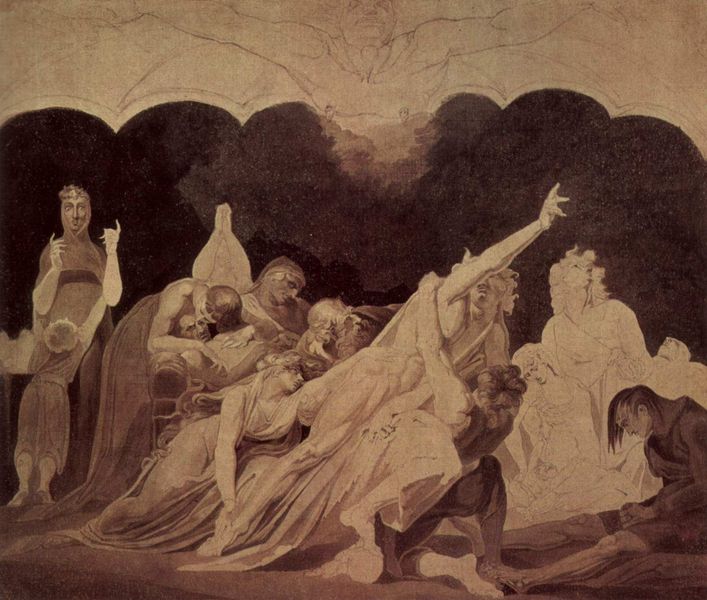
Titel: Die Vision im Asyl
Künstler: Johann Heinrich Füssli
Standort: Zürich.
Institution: Kunsthaus
Schlagwörter: akt, dunkel, feder, flügel, fuß, gott, gruppe, hand, himmel, kampf, körper, mann, schatten, umhang, weiß, wolken, aquarell, bäume, frauen, komposition, menschen, mädchen, sitzen, ausschnitt, bewegung, braun, finger, frau, geste, grau, hell, hintergrund, kleid, kleider, licht, männer, nacht, rücken, schwarz, skizze, zeichnung, ausblick, blick, gürtel, tuch, wolke, beige, leute, symbolismus, alt, bart, betrunken, wand, arm, arme, entsetzen, falten, halten, historie, mensch, sehen, tod, tot, trauer, gesten, hände, schauen, hügel, boden, gewand, haare, kostüm, sitzend, stoff, tücher, gewänder, kind, mutter, theater, kontrast, locken, wald, fliegen, kinder, engel, beine, bewegt, taille, bein, füße, papier, sofa, umarmung, liegen, schlafen, düster, studie, jungen, zug, grafik, graphik, linien, sepia, figuren, romantik, angst, krieg, schlacht, untergang, soldaten, jugendstil, detail, muskeln, bett, klinger, liegend, zeigen, striche, umriss, flucht, bögen, laviert, tusche, antike, greis, maske, durchblick, kohle, traum, weinen, greifen, schrecken, literatur, bleistift, helm, herrscher, beten, dämon, entwurf, mythologie, orgie, unvollendet, gestalten, stück, verzweiflung, bedrohung, grab, leichnam, sterben, antik, blitz, götter, hilfe, hölle, krankheit, muskel, teufel, wesen, dramatik, märchen, schwingen, griechenland, erscheinung, venus, nact, prozession, fresko, wien, unfertig, amor, erschöpft, anbetung, graustufen, helden, herkules, schrei, horror, drama, rhetorisch, fresco, auferstehung, klagen, sterbender, strähnen, betteln, monster, fledermaus, symbolistisch, federzeichnung, vorzeichnung, tuschezeichnung, pathos, unvollständig, figurengruppe, erschöpfung, bodem, füssli, blake, riese, william blake, tragödie, ängste, umamrung, bodden, figurenszene, fluchtbewegung, dramtik, siteznd